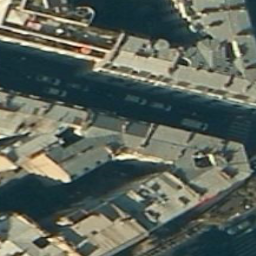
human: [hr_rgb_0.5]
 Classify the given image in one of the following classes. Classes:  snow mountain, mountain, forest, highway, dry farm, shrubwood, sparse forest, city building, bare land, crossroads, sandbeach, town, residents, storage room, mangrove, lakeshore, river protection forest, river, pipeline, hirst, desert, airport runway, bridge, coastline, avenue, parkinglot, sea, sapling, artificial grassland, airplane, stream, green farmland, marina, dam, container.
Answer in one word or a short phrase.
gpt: city building